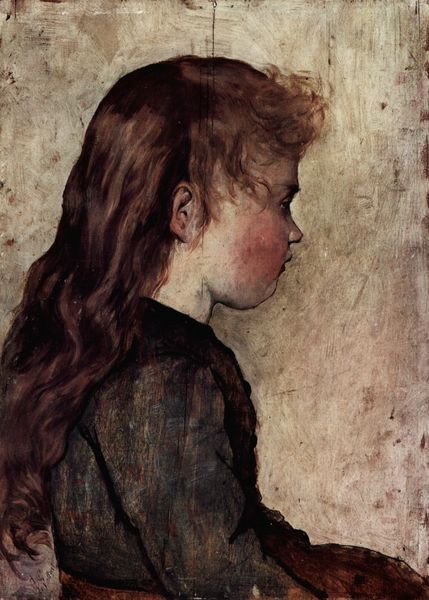
Titel: Porträt eines Bauermädchens im Profil
Künstler: Giovanni Fattori
Standort: Torino
Institution: Galleria Civica d'Arte Moderna e Contemporanea
Schlagwörter: blau, dunkel, gemälde, haut, kopf, schatten, weiß, grün, impressionismus, mädchen, ocker, sitzen, braun, frisur, grau, haar, hell, hintergrund, kleid, licht, mund, nase, ohr, orange, profil, schwarz, stirn, gürtel, rot, beige, flächig, malerei, symbolismus, blond, jung, wand, gesicht, inkarnat, kragen, lang, ärmel, bildnis, hals, portrait, porträt, auge, fransen, gewand, haare, lange haare, realismus, sitzend, kind, tochter, brünett, kinn, knopf, lippe, lippen, locke, locken, ohren, rosa, rouge, traurig, pony, erdig, schürze, wangen, wellen, backen, wangenrot, farbe, detail, brun, foulard, marron, neutre, nez, oreille, wange, augenbraue, weste, rothaarig, noir, seite, strich, kittel, weisser hintergrund, kleidchen, wellig, halbportrait, rote haare, halbprofil, halbporträt, ponny, dos, assis, blanche, bäckchen, sombre, bleich, blaß, cheveux, peinture, rousse, robe, näschen, stupsnase, ocre, mödchen, kratzer, riss, boucle, boucles, ceinture, enfant, fille, abstrait, petit, rote backen, rote wangen, brune, cassatt, pausbacken, fillette, bauernmädchen, mur, jeune, triste, visage, rose, courbet, rotbäckchen, profile, stirnfransen, braunton, schmollen, regard, fond uni, assise, renoir, raumlos, longs, écharpe, trois quarts, joue, cou, bruns, manteaux, joues, skind, cheveux longs, boudeuse, marrob, file, endant, joue rouge, cheveux bruns